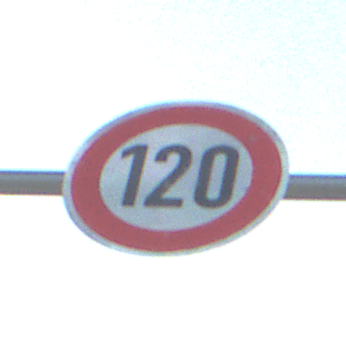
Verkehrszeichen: Geschwindigkeit120
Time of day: MorningAfternoon
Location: Outdoor (Suburban)
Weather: PartlyCloudy
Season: NotSpecified
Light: Natural